Question: I can use the <URL> to authorize and publish posts, but I want the textbox on the dialogue view bigger, to display more text, instead of only showing 2 lines, as the screenshot:
---

Anybody know how to make this textbox bigger? Does it have to change the Facebook API code?
If the textbox is supposed to be short as the title of the wall post, how to send the App icon and more text underneath the textbox as shown in the screenshot? (I only know how to publish the text in the textbox for the moment)
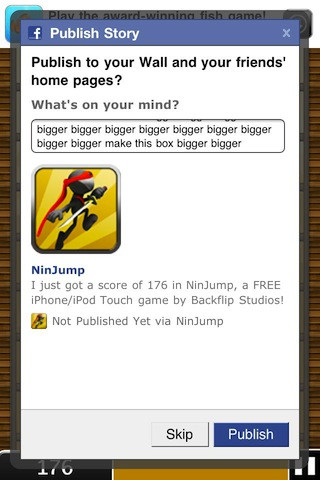
Answer: Regarding the text under your image, you can check the demo provided with the iOS library. For examle, the part that uploads that text can be found at <URL>:
'''
- (IBAction) publishStream: (id)sender {
SBJSON *jsonWriter = [[SBJSON new] autorelease];
NSDictionary* actionLinks = [NSArray arrayWithObjects:[NSDictionary dictionaryWithObjectsAndKeys:
@"Always Running",@"text",@"http://itsti.me/",@"href", nil], nil];
NSString *actionLinksStr = [jsonWriter stringWithObject:actionLinks];
NSDictionary* attachment = [NSDictionary dictionaryWithObjectsAndKeys:
@"a long run", @"name",
@"The Facebook Running app", @"caption",
@"it is fun", @"description",
@"http://itsti.me/", @"href", nil];
NSString *attachmentStr = [jsonWriter stringWithObject:attachment];
NSMutableDictionary* params = [NSMutableDictionary dictionaryWithObjectsAndKeys:
kAppId, @"api_key",
@"Share on Facebook", @"user_message_prompt",
actionLinksStr, @"action_links",
attachmentStr, @"attachment",
nil];
[_facebook dialog: @"stream.publish"
andParams: params
andDelegate:self];
}
'''
If you want to add an image at this post as well, try
'''
NSDictionary* media = [NSDictionary dictionaryWithObjectsAndKeys:
@"image", @"type",
@"your.image/url.png", @"src",
@"http://www.alink.org", @"href",
nil];
'''
and then you should add this to your attachment NSDictionary:
'''
NSDictionary* attachment = [NSDictionary dictionaryWithObjectsAndKeys:
@"a long run", @"name",
@"The Facebook Running app", @"caption",
@"it is fun", @"description",
[NSArray arrayWithObjects:media, nil ], @"media",
@"http://itsti.me/", @"href", nil];
'''
You can check some guidelines for stream attachements at <URL>.
I hope that helps!